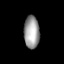
Tissue: lung
Cell type: Endothelial cells
Senescence score: 0.6678
Nuclear area (px): 497
Mean DAPI intensity: 155.171